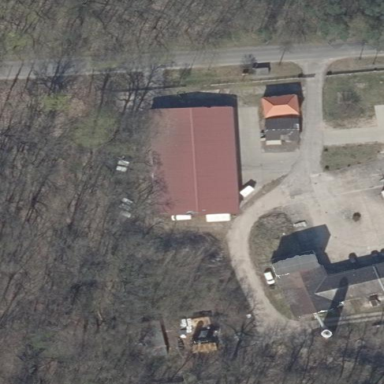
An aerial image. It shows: Car repair shop located in building.